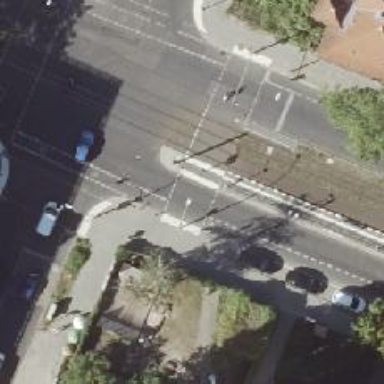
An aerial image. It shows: Road crossing with traffic signals and island.